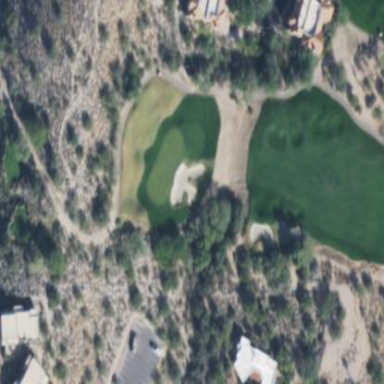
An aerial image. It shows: Golf rough area.